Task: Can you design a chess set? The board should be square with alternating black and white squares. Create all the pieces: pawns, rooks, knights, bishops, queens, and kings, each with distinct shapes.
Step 1331:
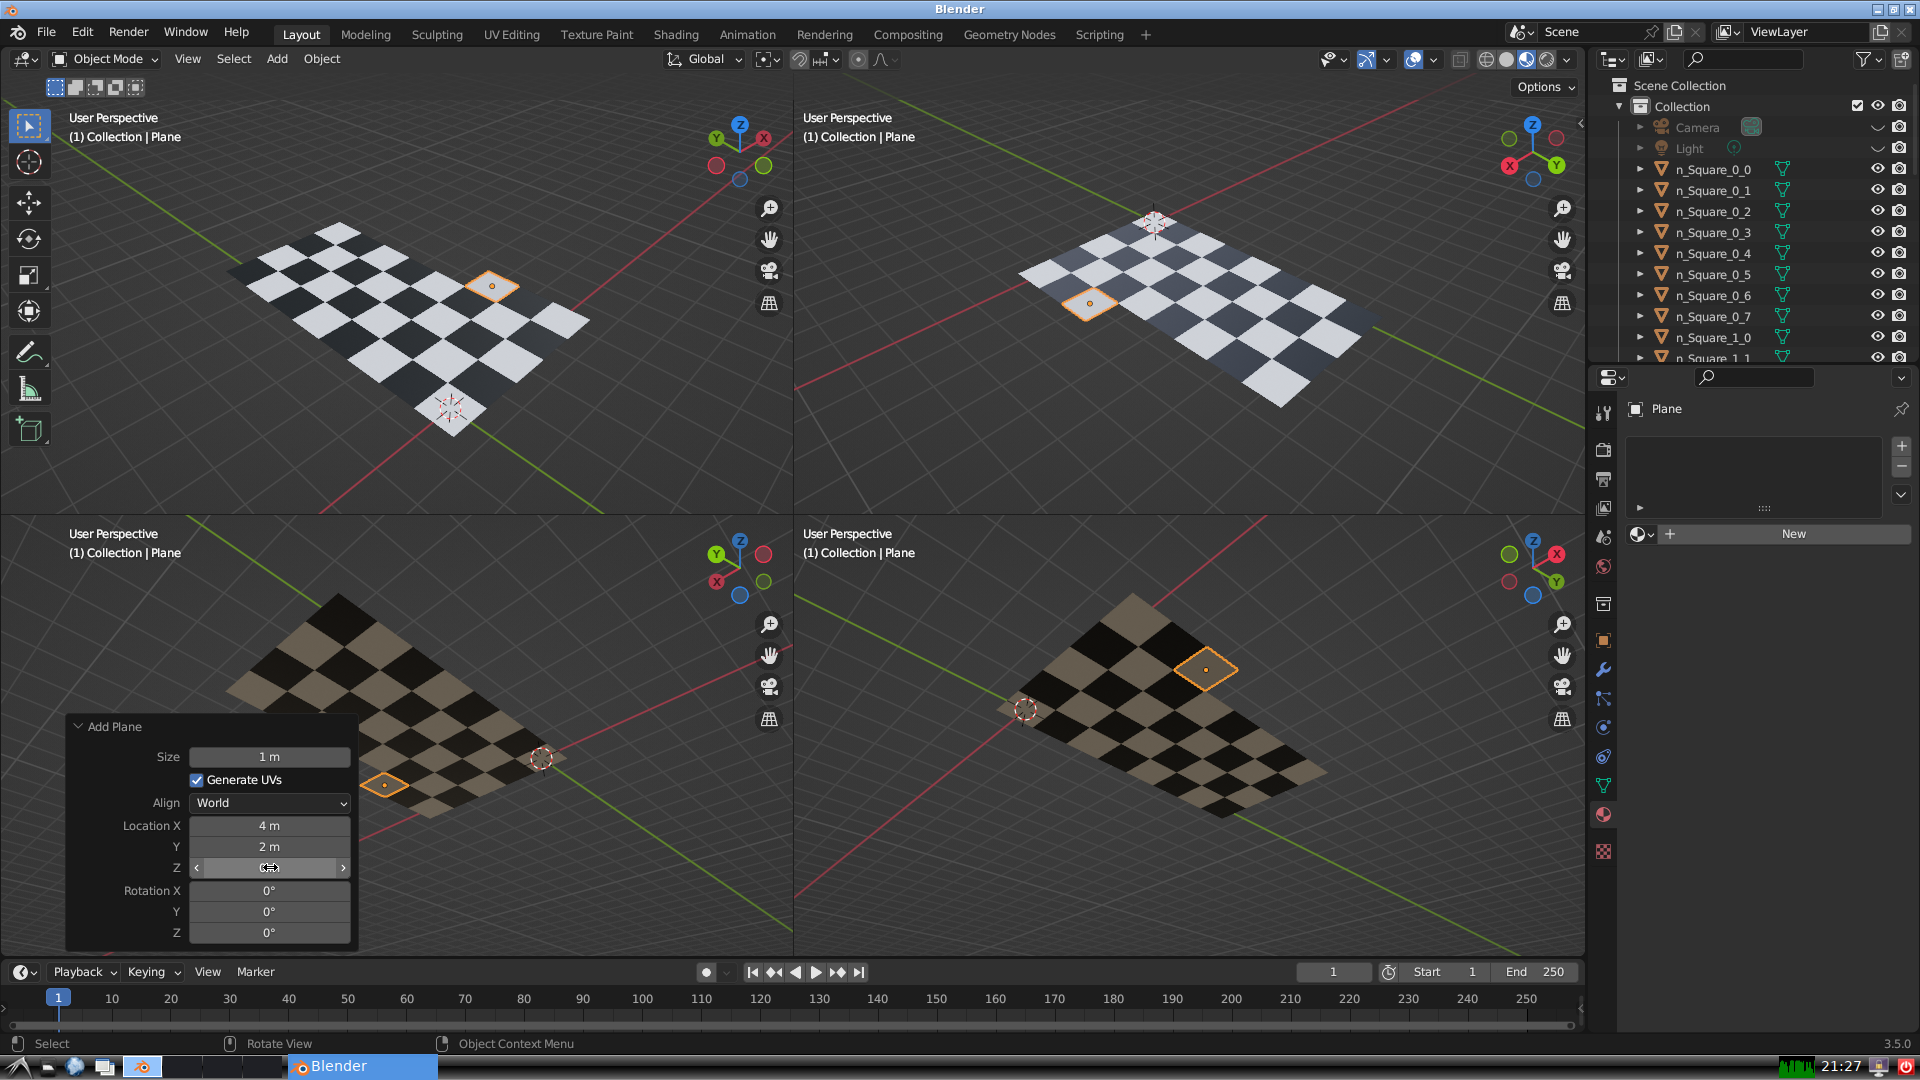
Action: click: no